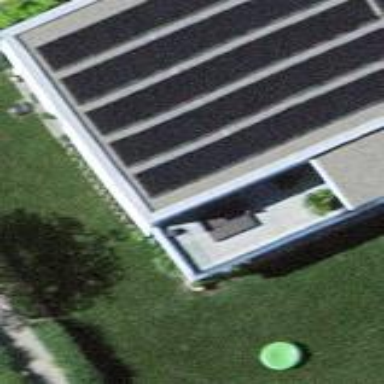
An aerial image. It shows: Solar power generator.